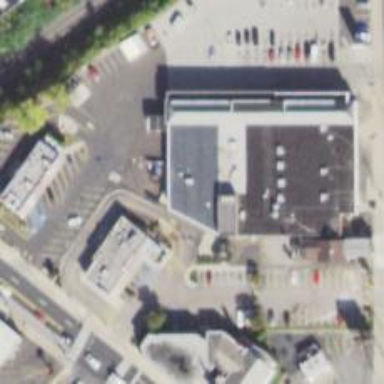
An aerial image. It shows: Pharmacy providing healthcare services.